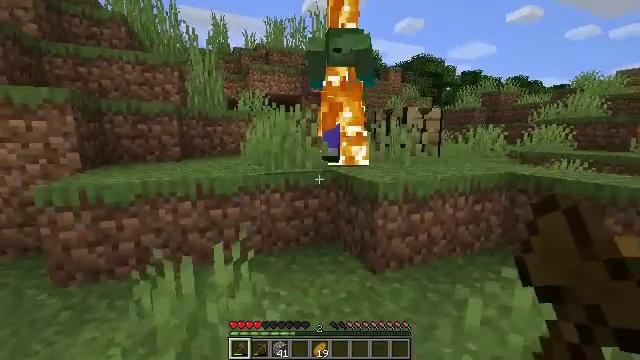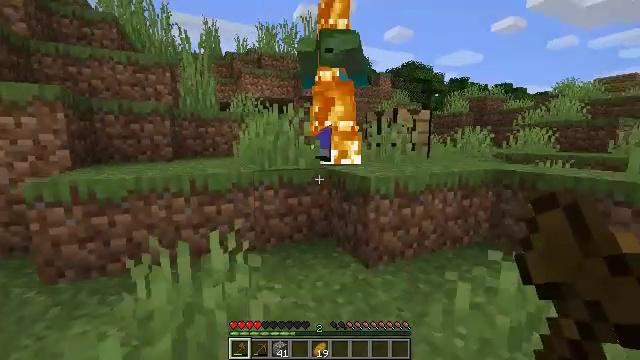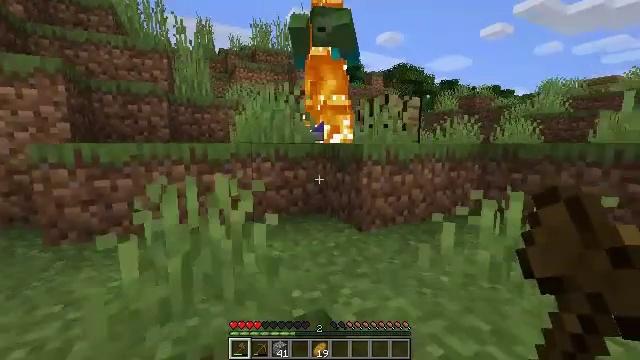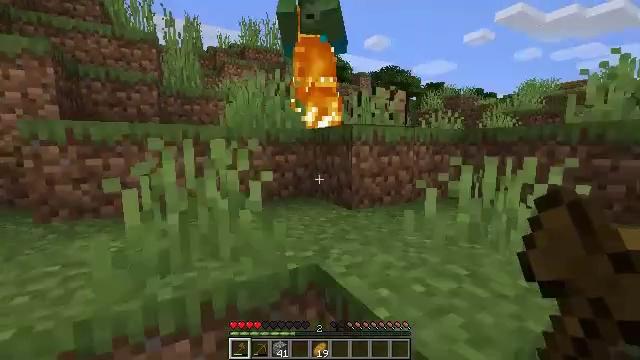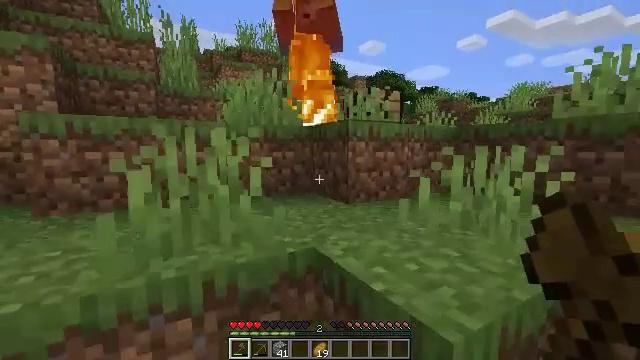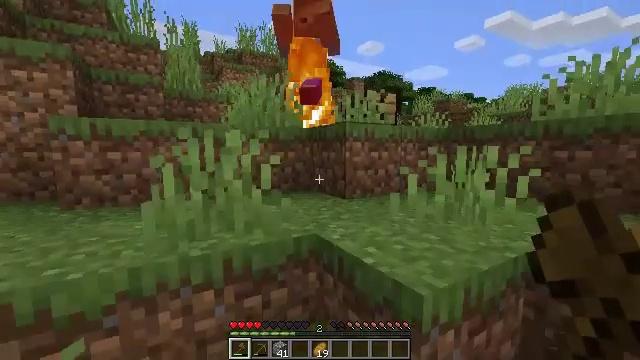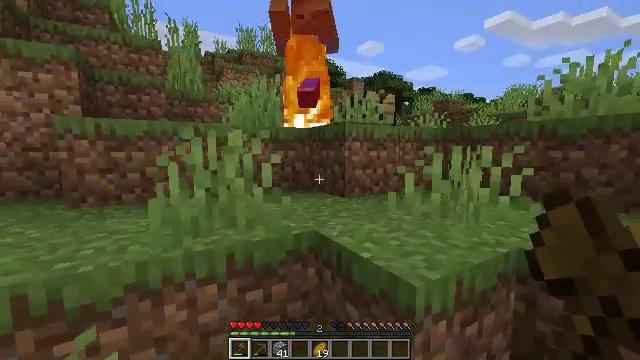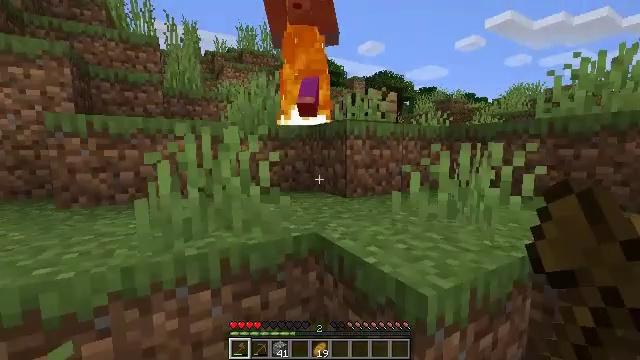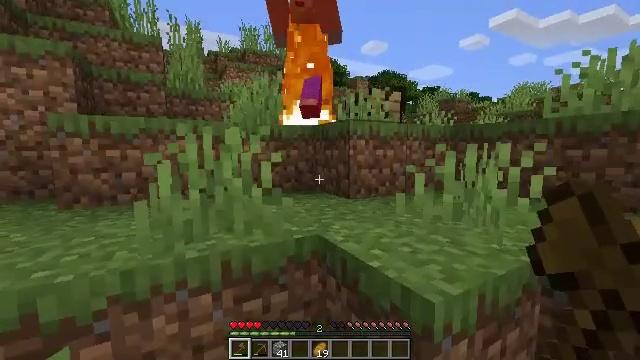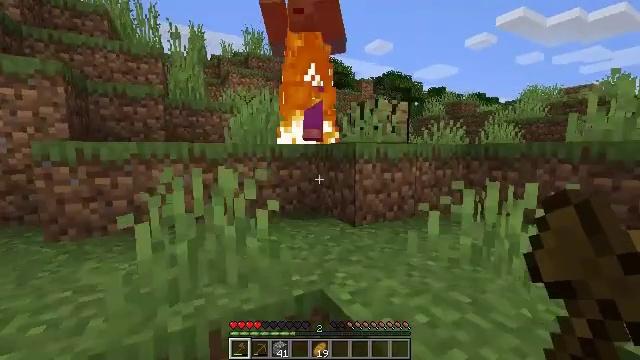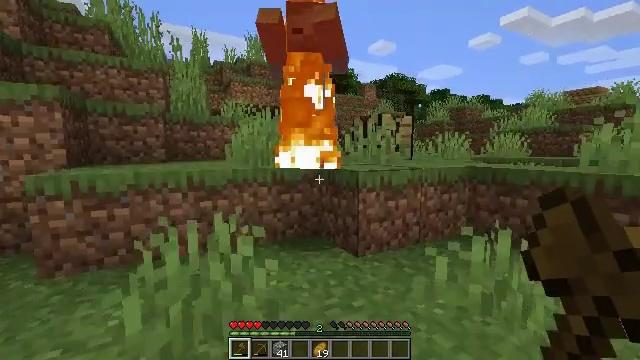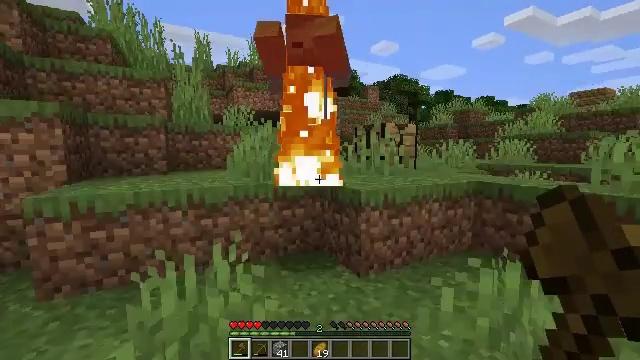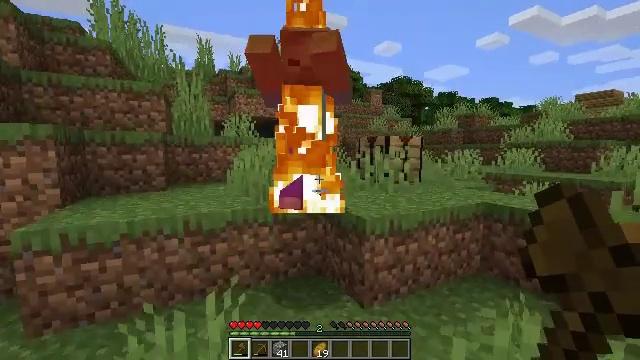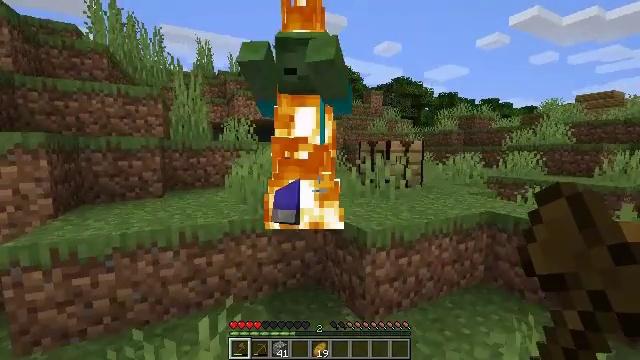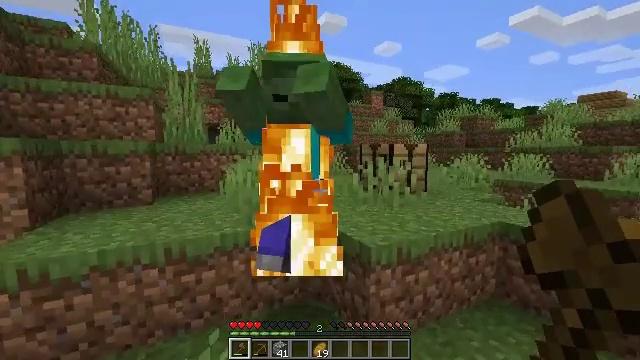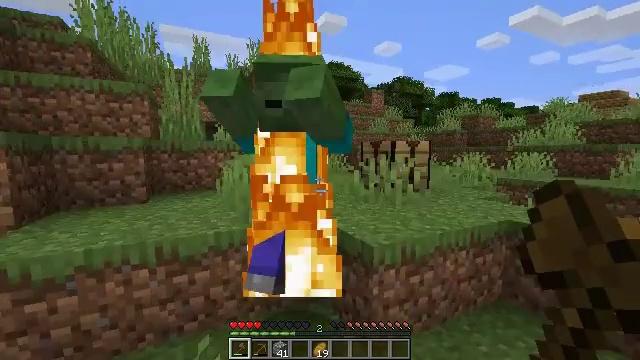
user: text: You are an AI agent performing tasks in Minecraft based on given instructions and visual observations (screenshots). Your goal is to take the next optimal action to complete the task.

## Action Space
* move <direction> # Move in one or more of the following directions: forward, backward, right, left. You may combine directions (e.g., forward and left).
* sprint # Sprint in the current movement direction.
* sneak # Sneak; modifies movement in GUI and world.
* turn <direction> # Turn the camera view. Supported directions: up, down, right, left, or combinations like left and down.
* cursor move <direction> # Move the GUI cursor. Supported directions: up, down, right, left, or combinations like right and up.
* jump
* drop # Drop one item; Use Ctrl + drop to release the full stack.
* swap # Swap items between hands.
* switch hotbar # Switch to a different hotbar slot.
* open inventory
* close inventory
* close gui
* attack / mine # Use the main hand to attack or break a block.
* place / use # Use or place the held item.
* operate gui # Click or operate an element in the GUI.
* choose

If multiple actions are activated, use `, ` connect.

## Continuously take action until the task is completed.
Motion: motion action
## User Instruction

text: Kill mobs.
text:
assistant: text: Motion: move back, turn right and up
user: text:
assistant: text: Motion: move back, turn right
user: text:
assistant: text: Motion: move back, turn right
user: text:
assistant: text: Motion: move back
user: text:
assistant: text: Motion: no_op
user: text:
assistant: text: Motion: move forward
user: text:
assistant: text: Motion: move forward
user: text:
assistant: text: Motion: move forward
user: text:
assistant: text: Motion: move forward, jump
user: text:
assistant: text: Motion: move forward, jump
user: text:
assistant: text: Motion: move forward, jump
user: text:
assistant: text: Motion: move forward, jump
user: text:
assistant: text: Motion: move forward
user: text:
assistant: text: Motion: move forward
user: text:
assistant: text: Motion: no_op
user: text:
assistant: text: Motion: move back, turn left
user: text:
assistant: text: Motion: move back, turn left and down, attack / mine
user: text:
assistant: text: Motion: move back, turn left and down, attack / mine
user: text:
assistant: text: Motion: move back, attack / mine
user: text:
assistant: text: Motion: move back, attack / mine
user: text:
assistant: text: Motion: move back
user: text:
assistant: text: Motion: no_op